Aerial crown-view tile of a tropical tree (Barro Colorado Island, Panama), acquired 20241112:
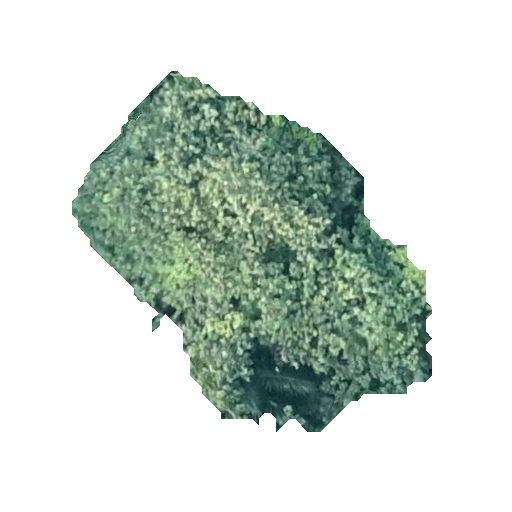
Species: Luehea seemannii
GBIF accepted scientific name: Luehea seemannii
Crown area: 122.594 m²